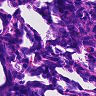
Metastatic tissue present: no